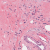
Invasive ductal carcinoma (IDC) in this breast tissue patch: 0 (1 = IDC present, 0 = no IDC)